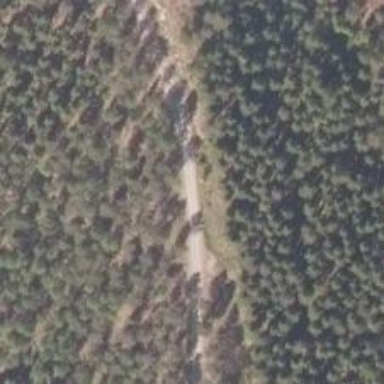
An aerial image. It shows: Well-maintained track road of grade 1.